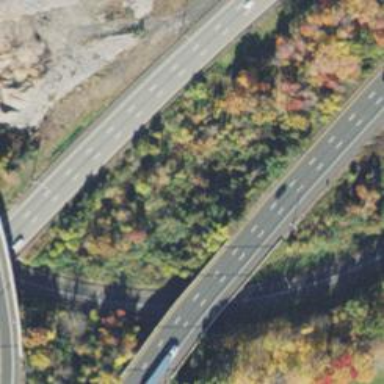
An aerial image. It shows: Motorway bridge.